Question: I am attempting to scrape a simple website that has that only has one table, but is the second '<pre>' tag. However, I cannot get 'bs4' to return any data, it's only returning a null value.
Any advice is appreciated.

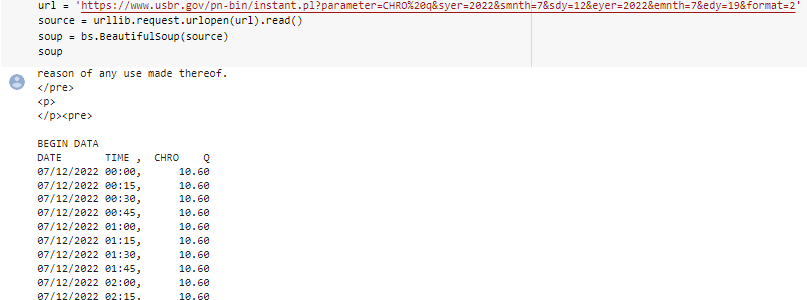
Answer: '''
from bs4 import BeautifulSoup
import requests
headers= {'User-Agent':'Mozilla/5.0 (Windows NT 10.0; Win64; x64) AppleWebKit/537.36 (KHTML, like Gecko) Chrome/102.0.0.0 Safari/537.36'}
url = 'https://www.usbr.gov/pn-bin/instant.pl?parameter=CHRO%20q&syer=2022&smnth=7&sdy=12&eyer=2022&emnth=7&edy=19&format=2'
r = requests.get(url, headers=headers)
soup = BeautifulSoup(r.text, 'lxml')
data = soup.select('pre')[1]
print(data.text.strip())
'''
Result:
'''
BEGIN DATA
DATE TIME , CHRO Q
07/12/2022 00:00, 10.60
07/12/2022 00:15, 10.60
07/12/2022 00:30, 10.60
07/12/2022 00:45, 10.60
07/12/2022 01:00, 10.60
07/12/2022 01:15, 10.60
07/12/2022 01:30, 10.60
07/12/2022 01:45, 10.60
07/12/2022 02:00, 10.60
07/12/2022 02:15, 10.60
07/12/2022 02:30, 10.60
07/12/2022 02:45, 10.60
07/12/2022 03:00, 10.60
07/12/2022 03:15, 10.60
07/12/2022 03:30, 10.60
07/12/2022 03:45, 10.60
07/12/2022 04:00, 10.60
07/12/2022 04:15, 10.60
07/12/2022 04:30, 10.60
07/12/2022 04:45, 10.60
07/12/2022 05:00, 11.00
07/12/2022 05:15, 10.60
07/12/2022 05:30, 10.60
07/12/2022 05:45, 10.60
07/12/2022 06:00, 11.00
07/12/2022 06:15, 11.00
07/12/2022 06:30, 10.60
07/12/2022 06:45, 10.60
07/12/2022 07:00, 10.60
07/12/2022 07:15, 11.00
07/12/2022 07:30, 11.00
07/12/2022 07:45, 10.60
07/12/2022 08:00, 11.00
07/12/2022 08:15, 11.00
07/12/2022 08:30, 11.00
07/12/2022 08:45, 11.00
07/12/2022 09:00, 11.00
07/12/2022 09:15, 11.00
07/12/2022 09:30, 11.00
07/12/2022 09:45, 11.00
07/12/2022 10:00, 11.00
07/12/2022 10:15, 10.60
07/12/2022 10:30, 11.00
07/12/2022 10:45, 11.00
07/12/2022 11:00, 11.00
07/12/2022 11:15, 11.00
07/12/2022 11:30, 11.00
07/12/2022 11:45, 11.00
07/12/2022 12:00, 11.00
07/12/2022 12:15, 10.60
07/12/2022 12:30, 10.60
07/12/2022 12:45, 10.60
07/12/2022 13:00, 11.00
07/12/2022 13:15, 10.60
07/12/2022 13:30, 10.60
07/12/2022 13:45, 10.60
07/12/2022 14:00, 10.60
07/12/2022 14:15, 10.60
07/12/2022 14:30, 10.60
07/12/2022 14:45, 10.60
07/12/2022 15:00, 10.60
07/12/2022 15:15, 10.60
07/12/2022 15:30, 10.60
07/12/2022 15:45, 10.60
07/12/2022 16:00, 10.60
07/12/2022 16:15, 10.60
07/12/2022 16:30, 10.30
07/12/2022 16:45, 10.60
07/12/2022 17:00, 10.30
07/12/2022 17:15, 10.60
07/12/2022 17:30, 10.60
07/12/2022 17:45, 10.30
07/12/2022 18:00, 10.30
07/12/2022 18:15, 10.60
07/12/2022 18:30, 10.30
07/12/2022 18:45, 10.30
07/12/2022 19:00, 10.30
07/12/2022 19:15, 10.30
07/12/2022 19:30, 10.30
07/12/2022 19:45, 10.30
07/12/2022 20:00, 10.30
07/12/2022 20:15, 10.30
07/12/2022 20:30, 10.30
07/12/2022 20:45, 10.30
07/12/2022 21:00, 10.30
07/12/2022 21:15, 10.30
07/12/2022 21:30, 10.30
07/12/2022 21:45, 10.30
07/12/2022 22:00, 10.30
07/12/2022 22:15, 10.30
07/12/2022 22:30, 10.60
07/12/2022 22:45, 10.30
07/12/2022 23:00, 10.30
07/12/2022 23:15, 10.30
07/12/2022 23:30, 10.60
07/12/2022 23:45, 10.30
07/13/2022 00:00, 10.30
07/13/2022 00:15, 10.30
07/13/2022 00:30, 10.30
07/13/2022 00:45, 10.30
07/13/2022 01:00, 10.30
07/13/2022 01:15, 10.60
07/13/2022 01:30, 10.30
07/13/2022 01:45, 10.60
07/13/2022 02:00, 10.30
07/13/2022 02:15, 10.60
07/13/2022 02:30, 10.60
07/13/2022 02:45, 10.30
07/13/2022 03:00, 10.60
07/13/2022 03:15, 10.60
07/13/2022 03:30, 10.60
07/13/2022 03:45, 10.60
07/13/2022 04:00, 10.60
07/13/2022 04:15, 10.60
07/13/2022 04:30, 10.60
07/13/2022 04:45, 10.60
07/13/2022 05:00, 10.60
07/13/2022 05:15, 10.60
07/13/2022 05:30, 10.60
07/13/2022 05:45, 10.60
07/13/2022 06:00, 10.60
07/13/2022 06:15, 10.60
07/13/2022 06:30, 10.60
07/13/2022 06:45, 10.60
07/13/2022 07:00, 10.60
07/13/2022 07:15, 10.60
07/13/2022 07:30, 10.60
07/13/2022 07:45, 10.60
07/13/2022 08:00, 10.60
07/13/2022 08:15, 10.60
07/13/2022 08:30, 10.60
07/13/2022 08:45, 10.60
07/13/2022 09:00, 10.60
07/13/2022 09:15, 10.60
07/13/2022 09:30, 10.60
07/13/2022 09:45, 10.60
07/13/2022 10:00, 10.60
07/13/2022 10:15, 10.60
07/13/2022 10:30, 10.60
07/13/2022 10:45, 11.00
07/13/2022 11:00, 10.60
07/13/2022 11:15, 10.60
07/13/2022 11:30, 10.60
07/13/2022 11:45, 10.60
07/13/2022 12:00, 10.60
07/13/2022 12:15, 10.60
07/13/2022 12:30, 10.60
07/13/2022 12:45, 10.60
07/13/2022 13:00, 10.60
07/13/2022 13:15, 10.60
07/13/2022 13:30, 10.60
07/13/2022 13:45, 10.30
07/13/2022 14:00, 10.30
07/13/2022 14:15, 10.30
07/13/2022 14:30, 10.60
07/13/2022 14:45, 10.30
07/13/2022 15:00, 10.30
07/13/2022 15:15, 10.30
07/13/2022 15:30, 10.60
07/13/2022 15:45, 10.30
07/13/2022 16:00, 10.30
07/13/2022 16:15, 10.30
07/13/2022 16:30, 10.60
07/13/2022 16:45, 10.30
07/13/2022 17:00, 10.30
07/13/2022 17:15, 10.30
07/13/2022 17:30, 10.30
07/13/2022 17:45, 10.30
07/13/2022 18:00, 10.30
07/13/2022 18:15, 10.30
07/13/2022 18:30, 10.30
07/13/2022 18:45, 10.30
07/13/2022 19:00, 10.30
07/13/2022 19:15, 10.30
07/13/2022 19:30, 9.99
07/13/2022 19:45, 9.99
07/13/2022 20:00, 9.99
07/13/2022 20:15, 10.30
07/13/2022 20:30, 10.30
07/13/2022 20:45, 10.30
07/13/2022 21:00, 9.99
07/13/2022 21:15, 10.30
07/13/2022 21:30, 10.30
07/13/2022 21:45, 9.99
07/13/2022 22:00, 10.30
07/13/2022 22:15, 9.99
07/13/2022 22:30, 9.99
07/13/2022 22:45, 9.99
07/13/2022 23:00, 10.30
07/13/2022 23:15, 10.30
07/13/2022 23:30, 9.99
07/13/2022 23:45, 10.30
07/14/2022 00:00, 10.30
07/14/2022 00:15, 10.30
07/14/2022 00:30, 10.30
07/14/2022 00:45, 10.30
07/14/2022 01:00, 10.30
07/14/2022 01:15, 10.30
07/14/2022 01:30, 10.30
07/14/2022 01:45, 10.30
07/14/2022 02:00, 10.30
07/14/2022 02:15, 10.30
07/14/2022 02:30, 10.30
07/14/2022 02:45, 10.30
07/14/2022 03:00, 10.30
07/14/2022 03:15, 10.30
07/14/2022 03:30, 10.30
07/14/2022 03:45, 10.30
07/14/2022 04:00, 10.30
07/14/2022 04:15, 10.30
07/14/2022 04:30, 10.30
07/14/2022 04:45, 10.30
07/14/2022 05:00, 10.30
07/14/2022 05:15, 10.30
07/14/2022 05:30, 10.30
07/14/2022 05:45, 10.30
07/14/2022 06:00, 10.30
07/14/2022 06:15, 10.30
07/14/2022 06:30, 10.30
07/14/2022 06:45, 10.30
07/14/2022 07:00, 10.30
07/14/2022 07:15, 10.30
07/14/2022 07:30, 10.30
07/14/2022 07:45, 10.30
07/14/2022 08:00, 10.30
07/14/2022 08:15, 10.60
07/14/2022 08:30, 10.60
07/14/2022 08:45, 10.60
07/14/2022 09:00, 10.60
07/14/2022 09:15, 10.30
07/14/2022 09:30, 10.30
07/14/2022 09:45, 10.60
07/14/2022 10:00, 10.30
07/14/2022 10:15, 10.30
07/14/2022 10:30, 10.30
07/14/2022 10:45, 10.30
07/14/2022 11:00, 10.60
07/14/2022 11:15, 10.60
07/14/2022 11:30, 10.60
07/14/2022 11:45, 10.30
07/14/2022 12:00, 10.30
07/14/2022 12:15, 10.60
07/14/2022 12:30, 10.60
07/14/2022 12:45, 10.30
07/14/2022 13:00, 10.30
07/14/2022 13:15, 10.30
07/14/2022 13:30, 10.30
07/14/2022 13:45, 10.30
07/14/2022 14:00, 10.30
07/14/2022 14:15, 10.30
07/14/2022 14:30, 10.30
07/14/2022 14:45, 10.30
07/14/2022 15:00, 10.30
07/14/2022 15:15, 10.30
07/14/2022 15:30, 10.30
07/14/2022 15:45, 10.30
07/14/2022 16:00, 10.30
07/14/2022 16:15, 9.99
07/14/2022 16:30, 9.99
07/14/2022 16:45, 9.99
07/14/2022 17:00, 9.99
07/14/2022 17:15, 10.30
07/14/2022 17:30, 9.99
07/14/2022 17:45, 9.99
07/14/2022 18:00, 9.99
07/14/2022 18:15, 9.99
07/14/2022 18:30, 9.99
07/14/2022 18:45, 9.99
07/14/2022 19:00, 10.30
07/14/2022 19:15, 9.99
07/14/2022 19:30, 9.99
07/14/2022 19:45, 9.99
07/14/2022 20:00, 9.99
07/14/2022 20:15, 9.99
07/14/2022 20:30, 9.99
07/14/2022 20:45, 9.99
07/14/2022 21:00, 9.99
07/14/2022 21:15, 9.99
07/14/2022 21:30, 9.99
07/14/2022 21:45, 9.99
07/14/2022 22:00, 9.99
07/14/2022 22:15, 9.99
07/14/2022 22:30, 9.99
07/14/2022 22:45, 9.99
07/14/2022 23:00, 9.99
07/14/2022 23:15, 9.99
07/14/2022 23:30, 9.99
07/14/2022 23:45, 9.99
07/15/2022 00:00, 9.99
07/15/2022 00:15, 10.30
07/15/2022 00:30, 9.99
07/15/2022 00:45, 9.99
07/15/2022 01:00, 9.99
07/15/2022 01:15, 9.99
07/15/2022 01:30, 9.99
07/15/2022 01:45, 9.99
07/15/2022 02:00, 10.30
07/15/2022 02:15, 9.99
07/15/2022 02:30, 10.30
07/15/2022 02:45, 10.30
07/15/2022 03:00, 9.99
07/15/2022 03:15, 10.30
07/15/2022 03:30, 10.30
07/15/2022 03:45, 9.99
07/15/2022 04:00, 10.30
07/15/2022 04:15, 9.99
07/15/2022 04:30, 10.30
07/15/2022 04:45, 10.30
07/15/2022 05:00, 10.30
07/15/2022 05:15, 10.30
07/15/2022 05:30, 10.30
07/15/2022 05:45, 10.30
07/15/2022 06:00, 10.30
07/15/2022 06:15, 9.99
07/15/2022 06:30, 10.30
07/15/2022 06:45, 10.30
07/15/2022 07:00, 10.30
07/15/2022 07:15, 10.30
07/15/2022 07:30, 10.30
07/15/2022 07:45, 10.30
07/15/2022 08:00, 10.30
07/15/2022 08:15, 10.30
07/15/2022 08:30, 10.30
07/15/2022 08:45, 10.30
07/15/2022 09:00, 10.30
07/15/2022 09:15, 10.30
07/15/2022 09:30, 10.30
07/15/2022 09:45, 10.30
07/15/2022 10:00, 10.30
07/15/2022 10:15, 10.30
07/15/2022 10:30, 10.60
07/15/2022 10:45, 10.30
07/15/2022 11:00, 10.30
07/15/2022 11:15, 10.30
07/15/2022 11:30, 10.30
07/15/2022 11:45, 10.30
07/15/2022 12:00, 10.30
07/15/2022 12:15, 10.30
07/15/2022 12:30, 10.30
07/15/2022 12:45, 10.30
07/15/2022 13:00, 10.30
07/15/2022 13:15, 10.30
07/15/2022 13:30, 10.30
07/15/2022 13:45, 9.99
07/15/2022 14:00, 10.30
07/15/2022 14:15, 10.30
07/15/2022 14:30, 10.30
07/15/2022 14:45, 9.99
07/15/2022 15:00, 9.99
07/15/2022 15:15, 9.99
07/15/2022 15:30, 9.99
07/15/2022 15:45, 9.99
07/15/2022 16:00, 9.99
07/15/2022 16:15, 9.99
07/15/2022 16:30, 9.99
07/15/2022 16:45, 9.99
07/15/2022 17:00, 9.99
07/15/2022 17:15, 9.99
07/15/2022 17:30, 9.99
07/15/2022 17:45, 9.99
07/15/2022 18:00, 9.99
07/15/2022 18:15, 9.67
07/15/2022 18:30, 9.67
07/15/2022 18:45, 9.99
07/15/2022 19:00, 9.67
07/15/2022 19:15, 9.67
07/15/2022 19:30, 9.67
07/15/2022 19:45, 9.67
07/15/2022 20:00, 9.67
07/15/2022 20:15, 9.99
07/15/2022 20:30, 9.67
07/15/2022 20:45, 9.99
07/15/2022 21:00, 9.67
07/15/2022 21:15, 9.99
07/15/2022 21:30, 9.67
07/15/2022 21:45, 9.67
07/15/2022 22:00, 9.99
07/15/2022 22:15, 9.99
07/15/2022 22:30, 9.99
07/15/2022 22:45, 9.99
07/15/2022 23:00, 9.67
07/15/2022 23:15, 9.67
07/15/2022 23:30, 9.99
07/15/2022 23:45, 9.99
07/16/2022 00:00, 9.99
07/16/2022 00:15, 9.99
07/16/2022 00:30, 9.99
07/16/2022 00:45, 9.99
07/16/2022 01:00, 9.99
07/16/2022 01:15, 9.99
07/16/2022 01:30, 9.99
07/16/2022 01:45, 9.99
07/16/2022 02:00, 9.99
07/16/2022 02:15, 9.99
07/16/2022 02:30, 9.99
07/16/2022 02:45, 9.99
07/16/2022 03:00, 9.99
07/16/2022 03:15, 9.99
07/16/2022 03:30, 9.99
07/16/2022 03:45, 9.99
07/16/2022 04:00, 9.99
07/16/2022 04:15, 9.99
07/16/2022 04:30, 9.99
07/16/2022 04:45, 9.99
07/16/2022 05:00, 9.99
07/16/2022 05:15, 9.99
07/16/2022 05:30, 9.99
07/16/2022 05:45, 9.99
07/16/2022 06:00, 10.30
07/16/2022 06:15, 9.99
07/16/2022 06:30, 9.99
07/16/2022 06:45, 9.99
07/16/2022 07:00, 10.30
07/16/2022 07:15, 10.30
07/16/2022 07:30, 10.30
07/16/2022 07:45, 10.30
07/16/2022 08:00, 10.30
07/16/2022 08:15, 10.30
07/16/2022 08:30, 9.99
07/16/2022 08:45, 9.99
07/16/2022 09:00, 9.99
07/16/2022 09:15, 10.30
07/16/2022 09:30, 10.30
07/16/2022 09:45, 10.30
07/16/2022 10:00, 10.30
07/16/2022 10:15, 10.30
07/16/2022 10:30, 10.30
07/16/2022 10:45, 10.30
07/16/2022 11:00, 10.30
07/16/2022 11:15, 10.30
07/16/2022 11:30, 10.30
07/16/2022 11:45, 10.30
07/16/2022 12:00, 10.30
07/16/2022 12:15, 10.30
07/16/2022 12:30, 10.30
07/16/2022 12:45, 10.30
07/16/2022 13:00, 10.30
07/16/2022 13:15, 9.99
07/16/2022 13:30, 9.99
07/16/2022 13:45, 9.99
07/16/2022 14:00, 9.99
07/16/2022 14:15, 9.99
07/16/2022 14:30, 9.99
07/16/2022 14:45, 9.99
07/16/2022 15:00, 9.99
07/16/2022 15:15, 9.99
07/16/2022 15:30, 9.99
07/16/2022 15:45, 9.99
07/16/2022 16:00, 9.99
07/16/2022 16:15, 9.99
07/16/2022 16:30, 9.67
07/16/2022 16:45, 9.67
07/16/2022 17:00, 9.67
07/16/2022 17:15, 9.67
07/16/2022 17:30, 9.67
07/16/2022 17:45, 9.99
07/16/2022 18:00, 9.99
07/16/2022 18:15, 9.67
07/16/2022 18:30, 9.67
07/16/2022 18:45, 9.67
07/16/2022 19:00, 9.67
07/16/2022 19:15, 9.67
07/16/2022 19:30, 9.67
07/16/2022 19:45, 9.67
07/16/2022 20:00, 9.67
07/16/2022 20:15, 9.67
07/16/2022 20:30, 9.67
07/16/2022 20:45, 9.67
07/16/2022 21:00, 9.67
07/16/2022 21:15, 9.67
07/16/2022 21:30, 9.67
07/16/2022 21:45, 9.67
07/16/2022 22:00, 9.67
07/16/2022 22:15, 9.67
07/16/2022 22:30, 9.67
07/16/2022 22:45, 9.67
07/16/2022 23:00, 9.67
07/16/2022 23:15, 9.67
07/16/2022 23:30, 9.67
07/16/2022 23:45, 9.67
07/17/2022 00:00, 9.67
07/17/2022 00:15, 9.67
07/17/2022 00:30, 9.67
07/17/2022 00:45, 9.67
07/17/2022 01:00, 9.67
07/17/2022 01:15, 9.67
07/17/2022 01:30, 9.67
07/17/2022 01:45, 9.99
07/17/2022 02:00, 9.99
07/17/2022 02:15, 9.67
07/17/2022 02:30, 9.67
07/17/2022 02:45, 9.99
07/17/2022 03:00, 9.99
07/17/2022 03:15, 9.99
07/17/2022 03:30, 9.99
07/17/2022 03:45, 9.99
07/17/2022 04:00, 9.99
07/17/2022 04:15, 9.99
07/17/2022 04:30, 9.99
07/17/2022 04:45, 9.99
07/17/2022 05:00, 9.99
07/17/2022 05:15, 9.99
07/17/2022 05:30, 9.99
07/17/2022 05:45, 9.99
07/17/2022 06:00, 9.99
07/17/2022 06:15, 9.99
07/17/2022 06:30, 9.99
07/17/2022 06:45, 9.99
07/17/2022 07:00, 9.99
07/17/2022 07:15, 9.99
07/17/2022 07:30, 9.99
07/17/2022 07:45, 9.99
07/17/2022 08:00, 9.99
07/17/2022 08:15, 9.99
07/17/2022 08:30, 9.99
07/17/2022 08:45, 9.99
07/17/2022 09:00, 9.99
07/17/2022 09:15, 9.99
07/17/2022 09:30, 9.99
07/17/2022 09:45, 9.99
07/17/2022 10:00, 9.99
07/17/2022 10:15, 10.30
07/17/2022 10:30, 10.30
07/17/2022 10:45, 10.30
07/17/2022 11:00, 9.99
07/17/2022 11:15, 9.99
07/17/2022 11:30, 9.99
07/17/2022 11:45, 9.99
07/17/2022 12:00, 9.99
07/17/2022 12:15, 10.30
07/17/2022 12:30, 9.99
07/17/2022 12:45, 10.30
07/17/2022 13:00, 9.99
07/17/2022 13:15, 9.99
07/17/2022 13:30, 9.99
07/17/2022 13:45, 9.99
07/17/2022 14:00, 9.99
07/17/2022 14:15, 9.99
07/17/2022 14:30, 9.99
07/17/2022 14:45, 9.99
07/17/2022 15:00, 9.99
07/17/2022 15:15, 9.67
07/17/2022 15:30, 9.67
07/17/2022 15:45, 9.67
07/17/2022 16:00, 9.67
07/17/2022 16:15, 9.67
07/17/2022 16:30, 9.67
07/17/2022 16:45, 9.67
07/17/2022 17:00, 9.67
07/17/2022 17:15, 9.67
07/17/2022 17:30, 9.67
07/17/2022 17:45, 9.67
07/17/2022 18:00, 9.67
07/17/2022 18:15, 9.67
07/17/2022 18:30, 9.67
07/17/2022 18:45, 9.67
07/17/2022 19:00, 9.67
07/17/2022 19:15, 9.67
07/17/2022 19:30, 9.67
07/17/2022 19:45, 9.67
07/17/2022 20:00, 9.67
07/17/2022 20:15, 9.67
07/17/2022 20:30, 9.67
07/17/2022 20:45, 9.67
07/17/2022 21:00, 9.67
07/17/2022 21:15, 9.67
07/17/2022 21:30, 9.36
07/17/2022 21:45, 9.67
07/17/2022 22:00, 9.67
07/17/2022 22:15, 9.67
07/17/2022 22:30, 9.67
07/17/2022 22:45, 9.67
07/17/2022 23:00, 9.67
07/17/2022 23:15, 9.67
07/17/2022 23:30, 9.67
07/17/2022 23:45, 9.67
07/18/2022 00:00, 9.67
07/18/2022 00:15, 9.67
07/18/2022 00:30, 9.67
07/18/2022 00:45, 9.67
07/18/2022 01:00, 9.67
07/18/2022 01:15, 9.67
07/18/2022 01:30, 9.67
07/18/2022 01:45, 9.67
07/18/2022 02:00, 9.67
07/18/2022 02:15, 9.67
07/18/2022 02:30, 9.67
07/18/2022 02:45, 9.67
07/18/2022 03:00, 9.67
07/18/2022 03:15, 9.67
07/18/2022 03:30, 9.99
07/18/2022 03:45, 9.99
07/18/2022 04:00, 9.67
07/18/2022 04:15, 9.67
07/18/2022 04:30, 9.67
07/18/2022 04:45, 9.67
07/18/2022 05:00, 9.67
07/18/2022 05:15, 9.99
07/18/2022 05:30, 9.99
07/18/2022 05:45, 9.67
07/18/2022 06:00, 9.67
07/18/2022 06:15, 9.99
07/18/2022 06:30, 9.99
07/18/2022 06:45, 9.99
07/18/2022 07:00, 9.99
07/18/2022 07:15, 9.99
07/18/2022 07:30, 9.99
07/18/2022 07:45, 9.99
07/18/2022 08:00, 9.99
07/18/2022 08:15, 9.99
07/18/2022 08:30, 9.99
07/18/2022 08:45, 9.99
07/18/2022 09:00, 9.67
07/18/2022 09:15, 9.99
07/18/2022 09:30, 9.99
07/18/2022 09:45, 9.99
07/18/2022 10:00, 9.99
07/18/2022 10:15, 9.99
07/18/2022 10:30, 9.99
07/18/2022 10:45, 9.99
07/18/2022 11:00, 9.99
07/18/2022 11:15, 9.99
07/18/2022 11:30, 9.99
07/18/2022 11:45, 9.99
07/18/2022 12:00, 9.99
07/18/2022 12:15, 9.99
07/18/2022 12:30, 9.99
07/18/2022 12:45, 9.99
07/18/2022 13:00, 9.99
07/18/2022 13:15, 9.67
07/18/2022 13:30, 9.67
07/18/2022 13:45, 9.99
07/18/2022 14:00, 9.67
07/18/2022 14:15, 9.67
07/18/2022 14:30, 9.67
07/18/2022 14:45, 9.67
07/18/2022 15:00, 9.67
07/18/2022 15:15, 9.67
07/18/2022 15:30, 9.67
07/18/2022 15:45, 9.67
07/18/2022 16:00, 9.67
07/18/2022 16:15, 9.67
07/18/2022 16:30, 9.67
07/18/2022 16:45, 9.67
07/18/2022 17:00, 9.67
07/18/2022 17:15, 9.67
07/18/2022 17:30, 9.67
07/18/2022 17:45, 9.36
07/18/2022 18:00, 9.36
07/18/2022 18:15, 9.36
07/18/2022 18:30, 9.36
07/18/2022 18:45, 9.36
07/18/2022 19:00, 9.36
07/18/2022 19:15, 9.36
07/18/2022 19:30, 9.36
07/18/2022 19:45, 9.36
07/18/2022 20:00, 9.67
07/18/2022 20:15, 9.36
07/18/2022 20:30, 9.36
07/18/2022 20:45, 9.36
07/18/2022 21:00, 9.36
07/18/2022 21:15, 9.36
07/18/2022 21:30, 9.36
07/18/2022 21:45, 9.36
07/18/2022 22:00, 9.36
07/18/2022 22:15, 9.36
07/18/2022 22:30, 9.36
07/18/2022 22:45, 9.36
07/18/2022 23:00, 9.36
07/18/2022 23:15, 9.36
07/18/2022 23:30, 9.36
07/18/2022 23:45, 9.36
07/19/2022 00:00, 9.36
07/19/2022 00:15, 9.36
07/19/2022 00:30, 9.67
07/19/2022 00:45, 9.36
07/19/2022 01:00, 9.36
07/19/2022 01:15, 9.67
07/19/2022 01:30, 9.67
07/19/2022 01:45, 9.36
07/19/2022 02:00, 9.67
07/19/2022 02:15, 9.67
07/19/2022 02:30, 9.67
07/19/2022 02:45, 9.67
07/19/2022 03:00, 9.67
07/19/2022 03:15, 9.67
07/19/2022 03:30, 9.67
07/19/2022 03:45, 9.67
07/19/2022 04:00, 9.67
07/19/2022 04:15, 9.67
07/19/2022 04:30, 9.67
07/19/2022 04:45, 9.67
07/19/2022 05:00, 9.67
07/19/2022 05:15, 9.67
07/19/2022 05:30, 9.67
07/19/2022 05:45, 9.67
07/19/2022 06:00, 9.67
07/19/2022 06:15, 9.67
07/19/2022 06:30, 9.99
07/19/2022 06:45, 9.67
07/19/2022 07:00, 9.99
07/19/2022 07:15, 9.67
07/19/2022 07:30, 9.67
07/19/2022 07:45, 9.67
07/19/2022 08:00, 9.67
07/19/2022 08:15, 9.67
07/19/2022 08:30, 9.99
07/19/2022 08:45, 9.99
07/19/2022 09:00, 9.67
07/19/2022 09:15, 9.99
07/19/2022 09:30, 9.67
07/19/2022 09:45, 9.67
07/19/2022 10:00, 9.99
07/19/2022 10:15, 9.67
07/19/2022 10:30, 9.99
07/19/2022 10:45, 9.67
07/19/2022 11:00, 9.99
07/19/2022 11:15, 9.99
07/19/2022 11:30, 9.67
07/19/2022 11:45, 9.67
07/19/2022 12:00, 9.67
07/19/2022 12:15, 9.99
07/19/2022 12:30, 9.99
07/19/2022 12:45, 9.67
07/19/2022 13:00, 9.67
07/19/2022 13:15, 9.67
07/19/2022 13:30, 9.67
07/19/2022 13:45, 9.67
07/19/2022 14:00, 9.67
07/19/2022 14:15, 9.67
07/19/2022 14:30, 9.67
07/19/2022 14:45, 9.36
07/19/2022 15:00, 9.67
07/19/2022 15:15, 9.36
07/19/2022 15:30, 9.36
07/19/2022 15:45, 9.67
07/19/2022 16:00, 9.36
END DATA
'''